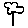
Label: flower